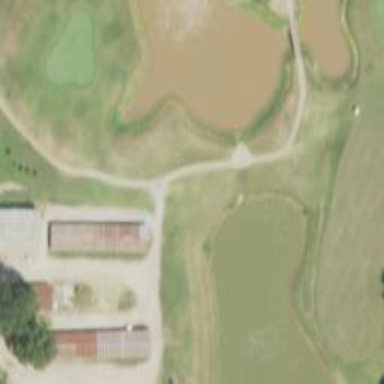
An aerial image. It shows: Path designated for golf carts.